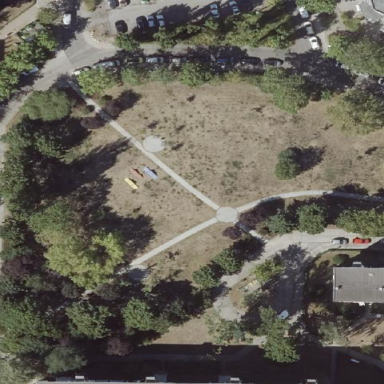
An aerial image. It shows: Park.